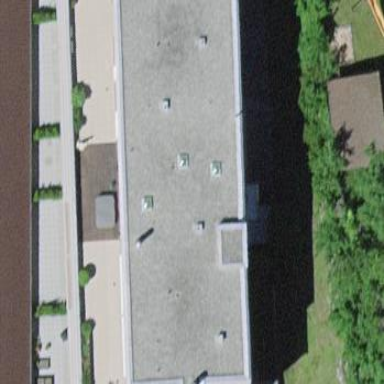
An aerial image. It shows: Building with flat roof.